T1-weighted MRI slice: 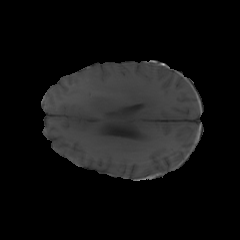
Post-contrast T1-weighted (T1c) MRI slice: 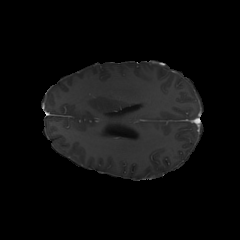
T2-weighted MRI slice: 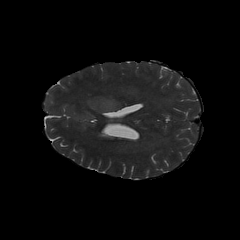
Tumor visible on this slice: yes